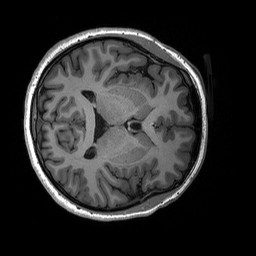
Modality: T1w
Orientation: axial
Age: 22
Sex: female
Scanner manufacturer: siemens
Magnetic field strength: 3 T
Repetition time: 2.53 s
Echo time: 0.00227 s